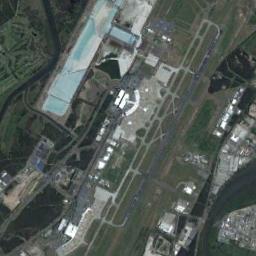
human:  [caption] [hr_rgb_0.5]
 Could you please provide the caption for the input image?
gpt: An airport with some parallel runways on the lawn and a blue building beside .

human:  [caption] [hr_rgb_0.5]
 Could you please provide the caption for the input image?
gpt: This airport has only one runway, And here is a row of planes parked in the open space .

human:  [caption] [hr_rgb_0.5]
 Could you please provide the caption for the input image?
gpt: There is an airport in the middle of the field with a river pass by .

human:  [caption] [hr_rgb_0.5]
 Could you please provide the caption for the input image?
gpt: A complex airport with many runways and buildings is surrounded by a green farmland .

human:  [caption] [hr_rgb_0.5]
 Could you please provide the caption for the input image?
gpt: There are straight roads in the airport .